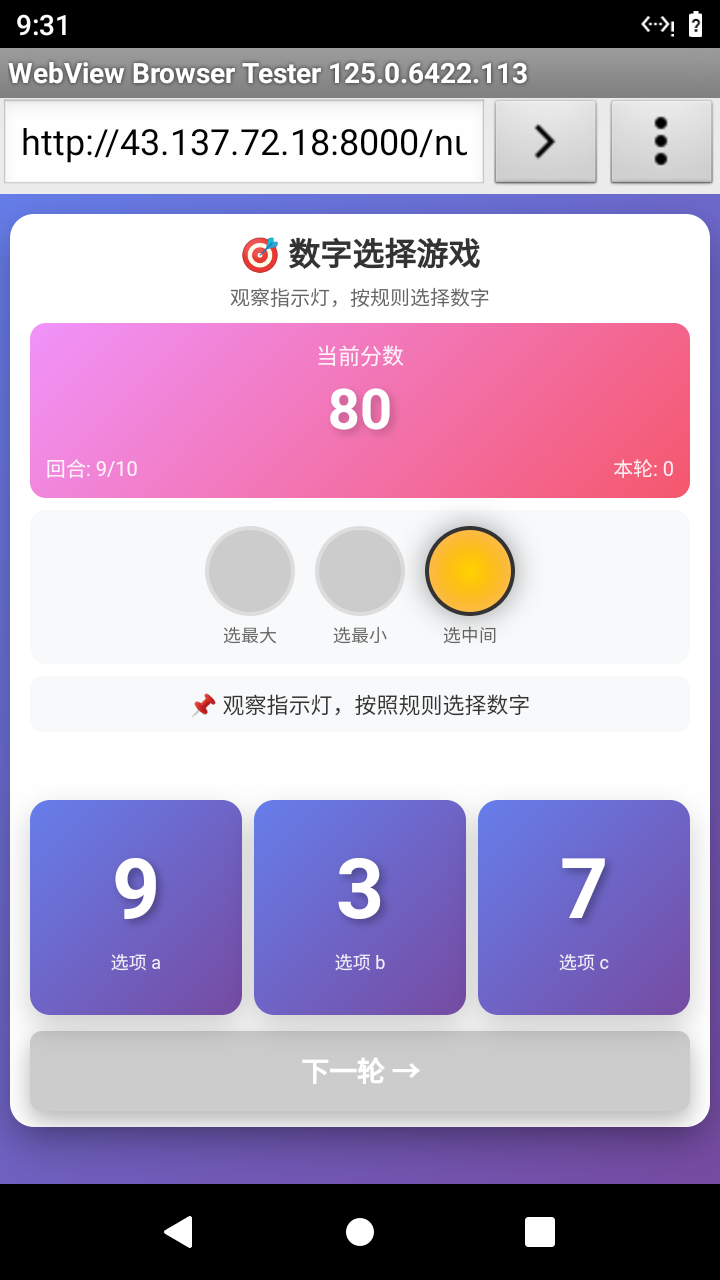

Select the correct number based on the traffic light color.
Answer: 2